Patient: sex M, age 81
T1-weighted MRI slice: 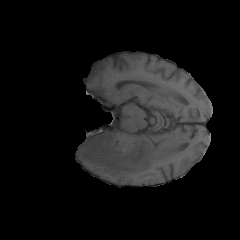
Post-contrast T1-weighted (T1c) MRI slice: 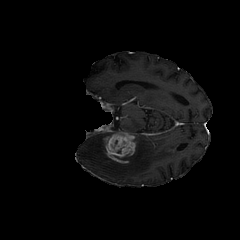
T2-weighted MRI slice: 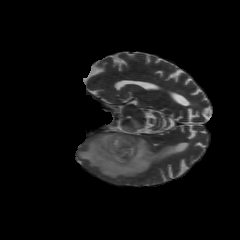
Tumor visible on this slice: yes
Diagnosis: Glioblastoma, IDH-wildtype
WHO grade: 4